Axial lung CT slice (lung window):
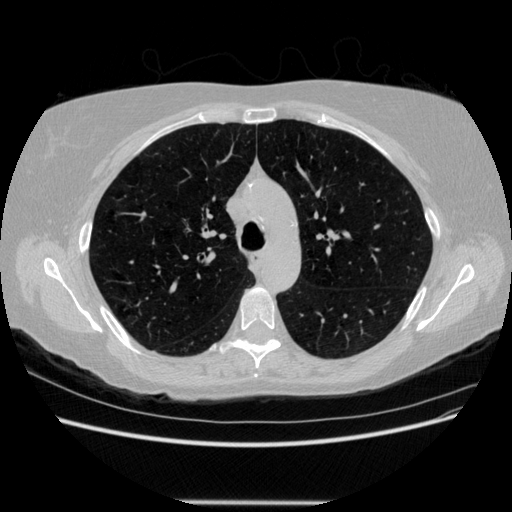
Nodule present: no